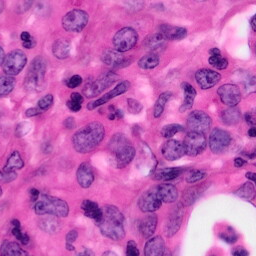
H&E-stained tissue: Pancreatic